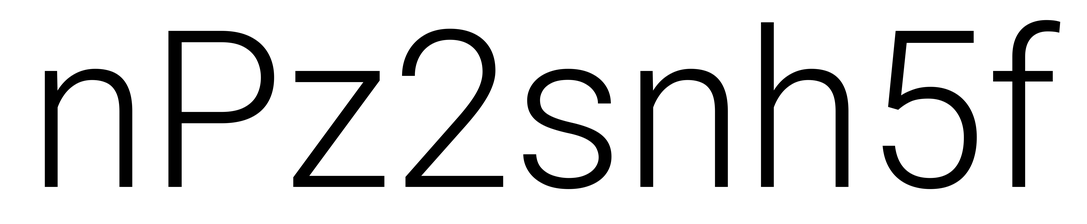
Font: Roboto_Light